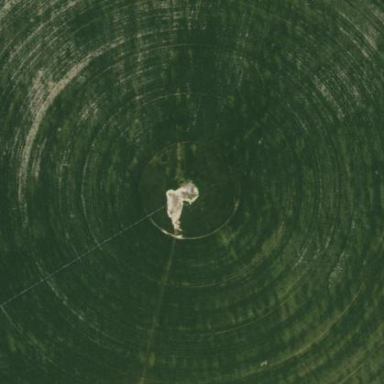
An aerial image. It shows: Farmland with pivot irrigation system.